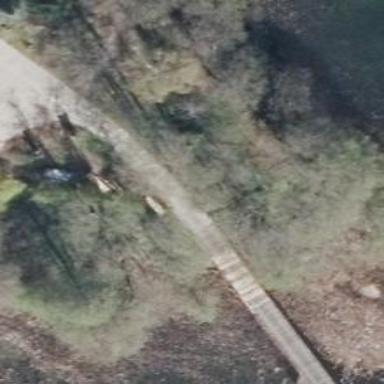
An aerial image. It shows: Driveway that functions as bridge.